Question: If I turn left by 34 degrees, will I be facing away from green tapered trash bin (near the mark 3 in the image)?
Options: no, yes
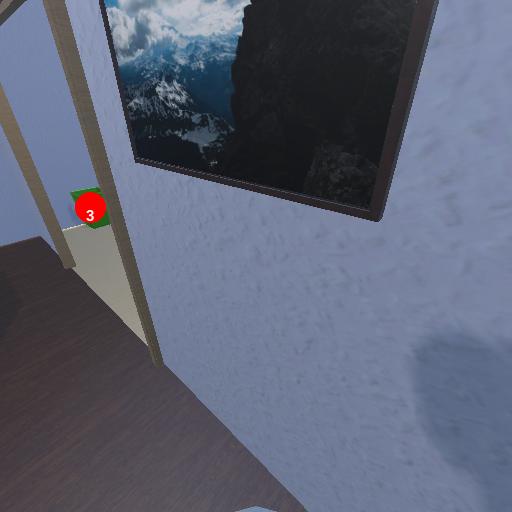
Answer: no